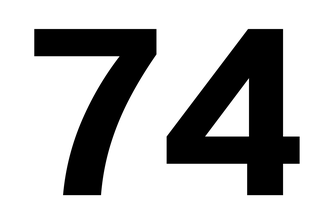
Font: InstrumentSans_Bold